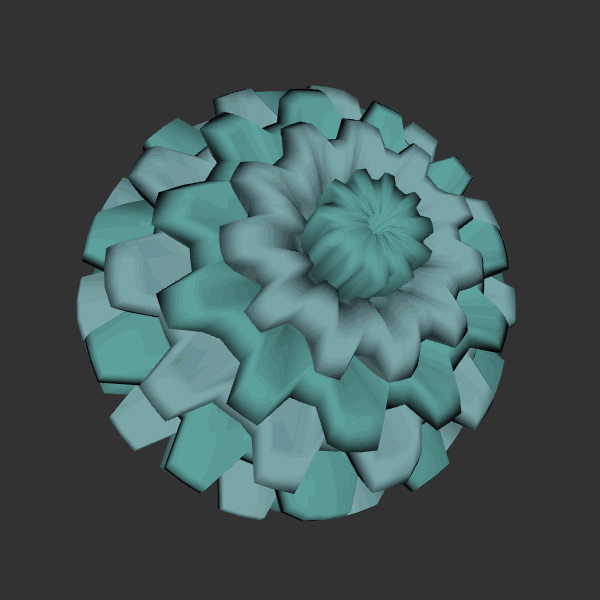
Background: dark